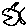
Label: fish